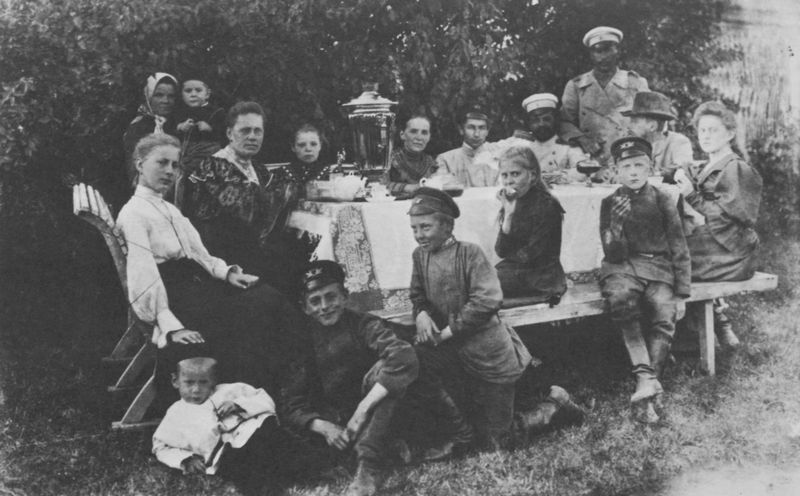
Titel: Die Familie der Eigentümer im häuslichen Garten
Künstler: Russischer Photograph
Schlagwörter: gruppe, laub, mann, schatten, bäume, frauen, menschen, mädchen, sitzen, frisur, hut, hüte, kleid, lampe, laterne, licht, männer, schwarz, stuhl, stühle, tisch, weiss, gras, park, rasen, tuch, wiese, fest, gesellschaft, leute, rock, feier, kappen, mützen, trinken, kragen, tischdecke, tischtuch, gräser, busch, haare, decke, familie, mutter, vater, kinder, garten, lehne, schuhe, hosen, jungen, blusen, russland, picknick, bank, essen, foto, fotografie, posen, jungs, soldat, mahl, samowar, samovar, face en face, feir, fraeun